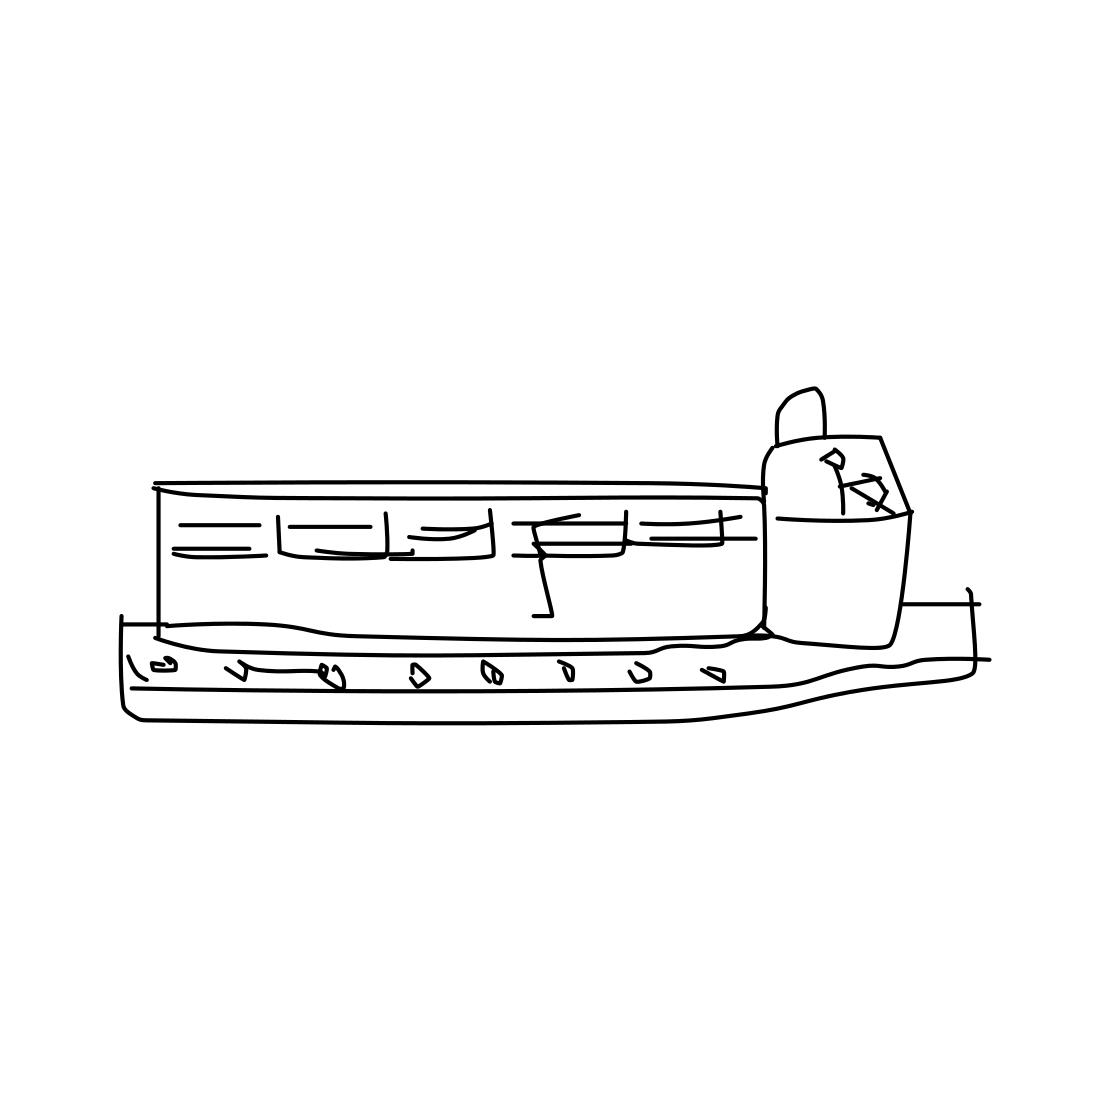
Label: train